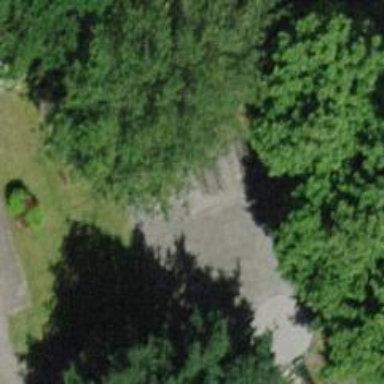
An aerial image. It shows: Picnic table located in leisure land area.